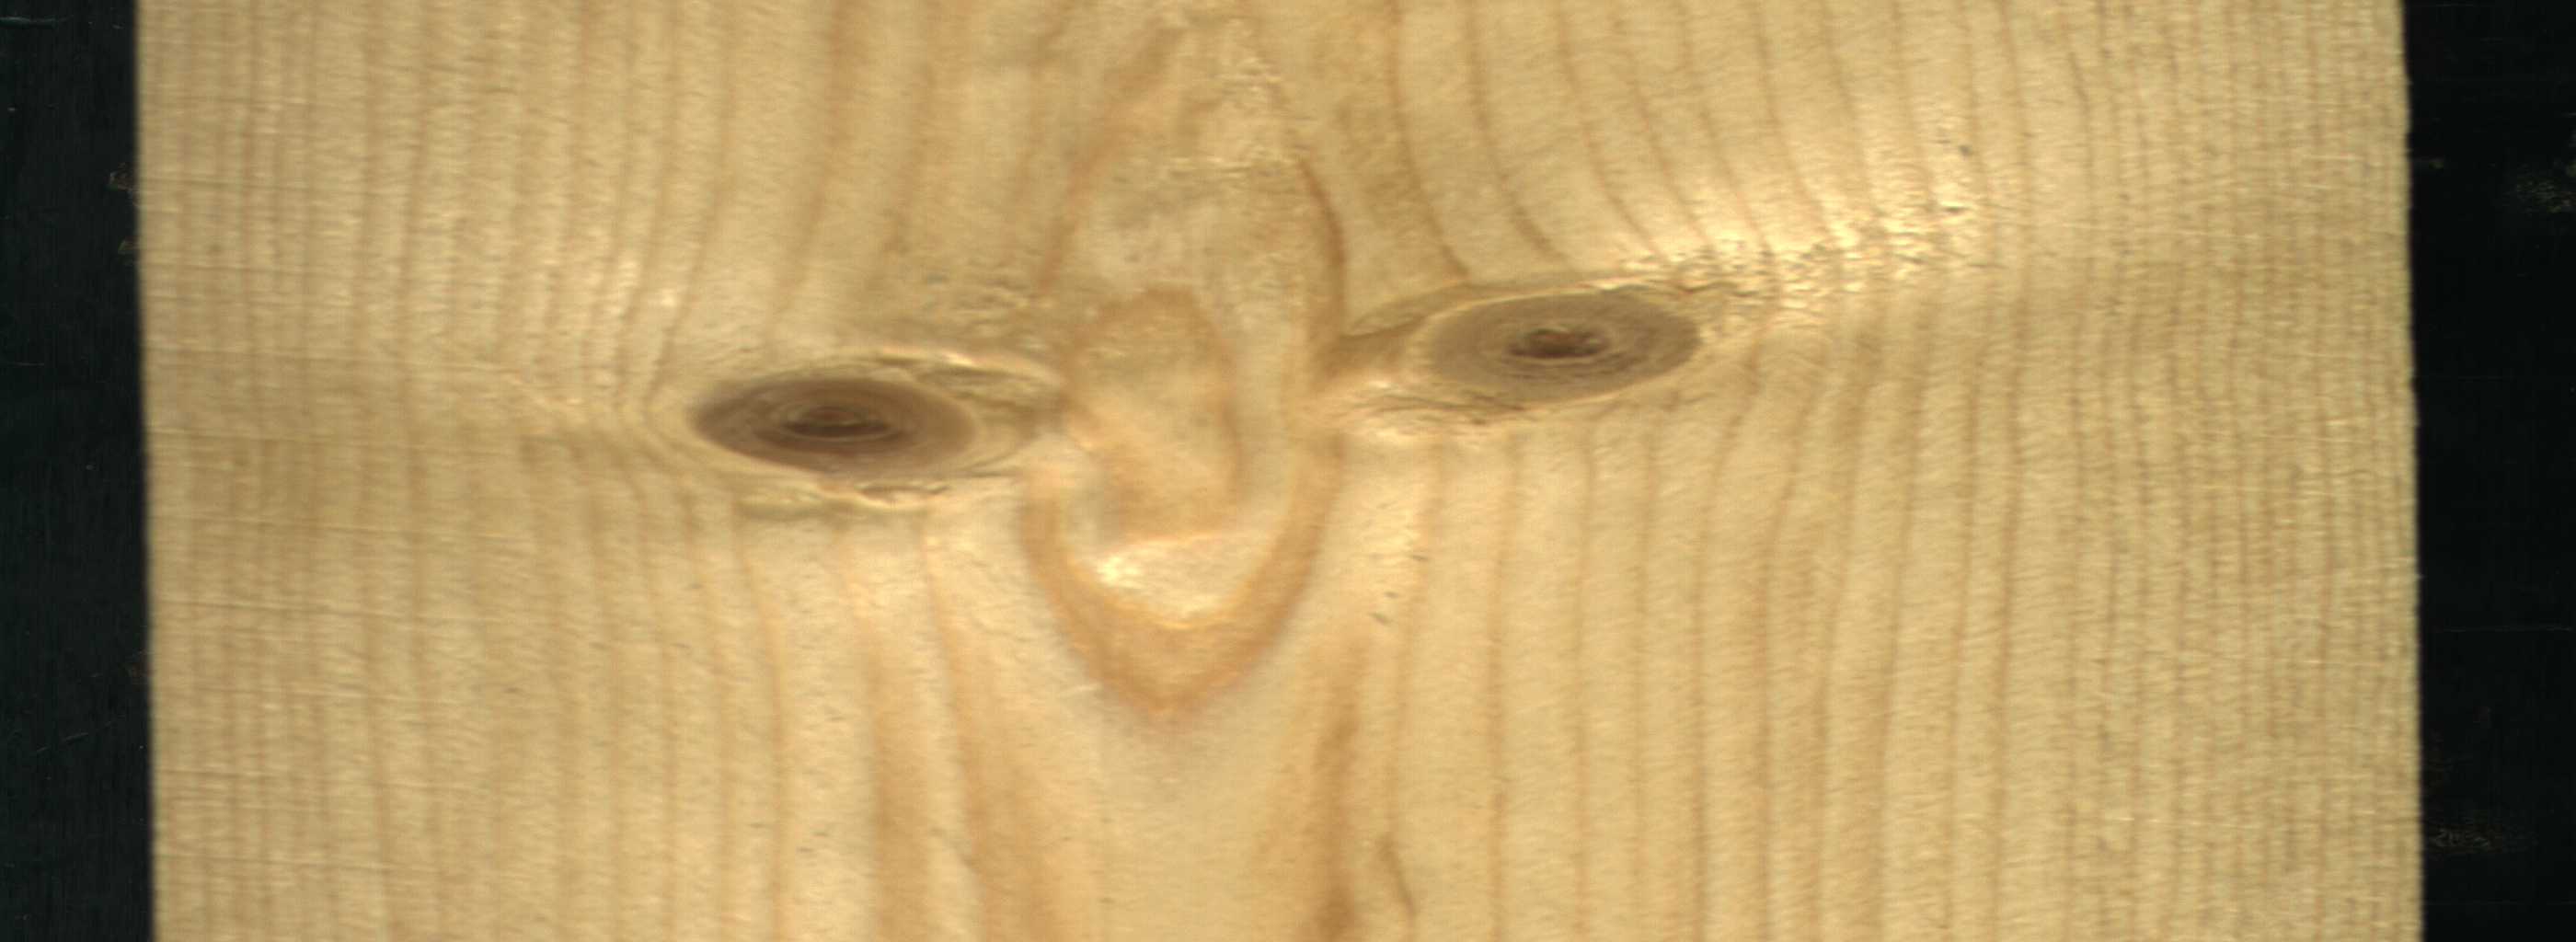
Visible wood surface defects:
Live_Knot
Live_Knot